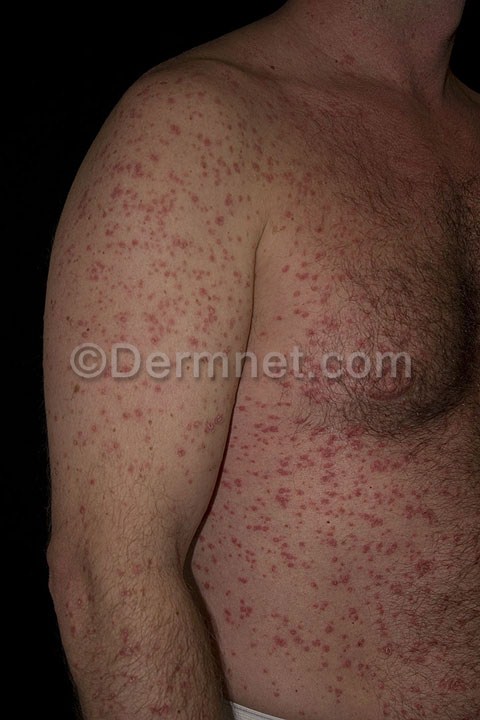
Disease: Psoriasis pictures Lichen Planus and related diseases